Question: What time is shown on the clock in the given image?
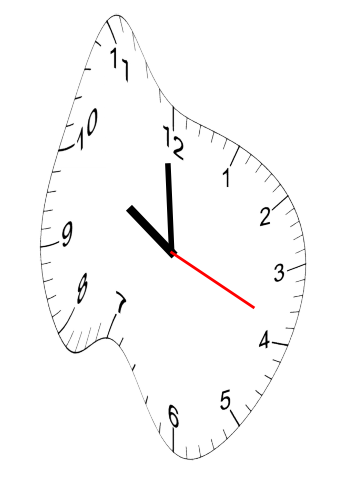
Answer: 09:59:19